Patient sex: F
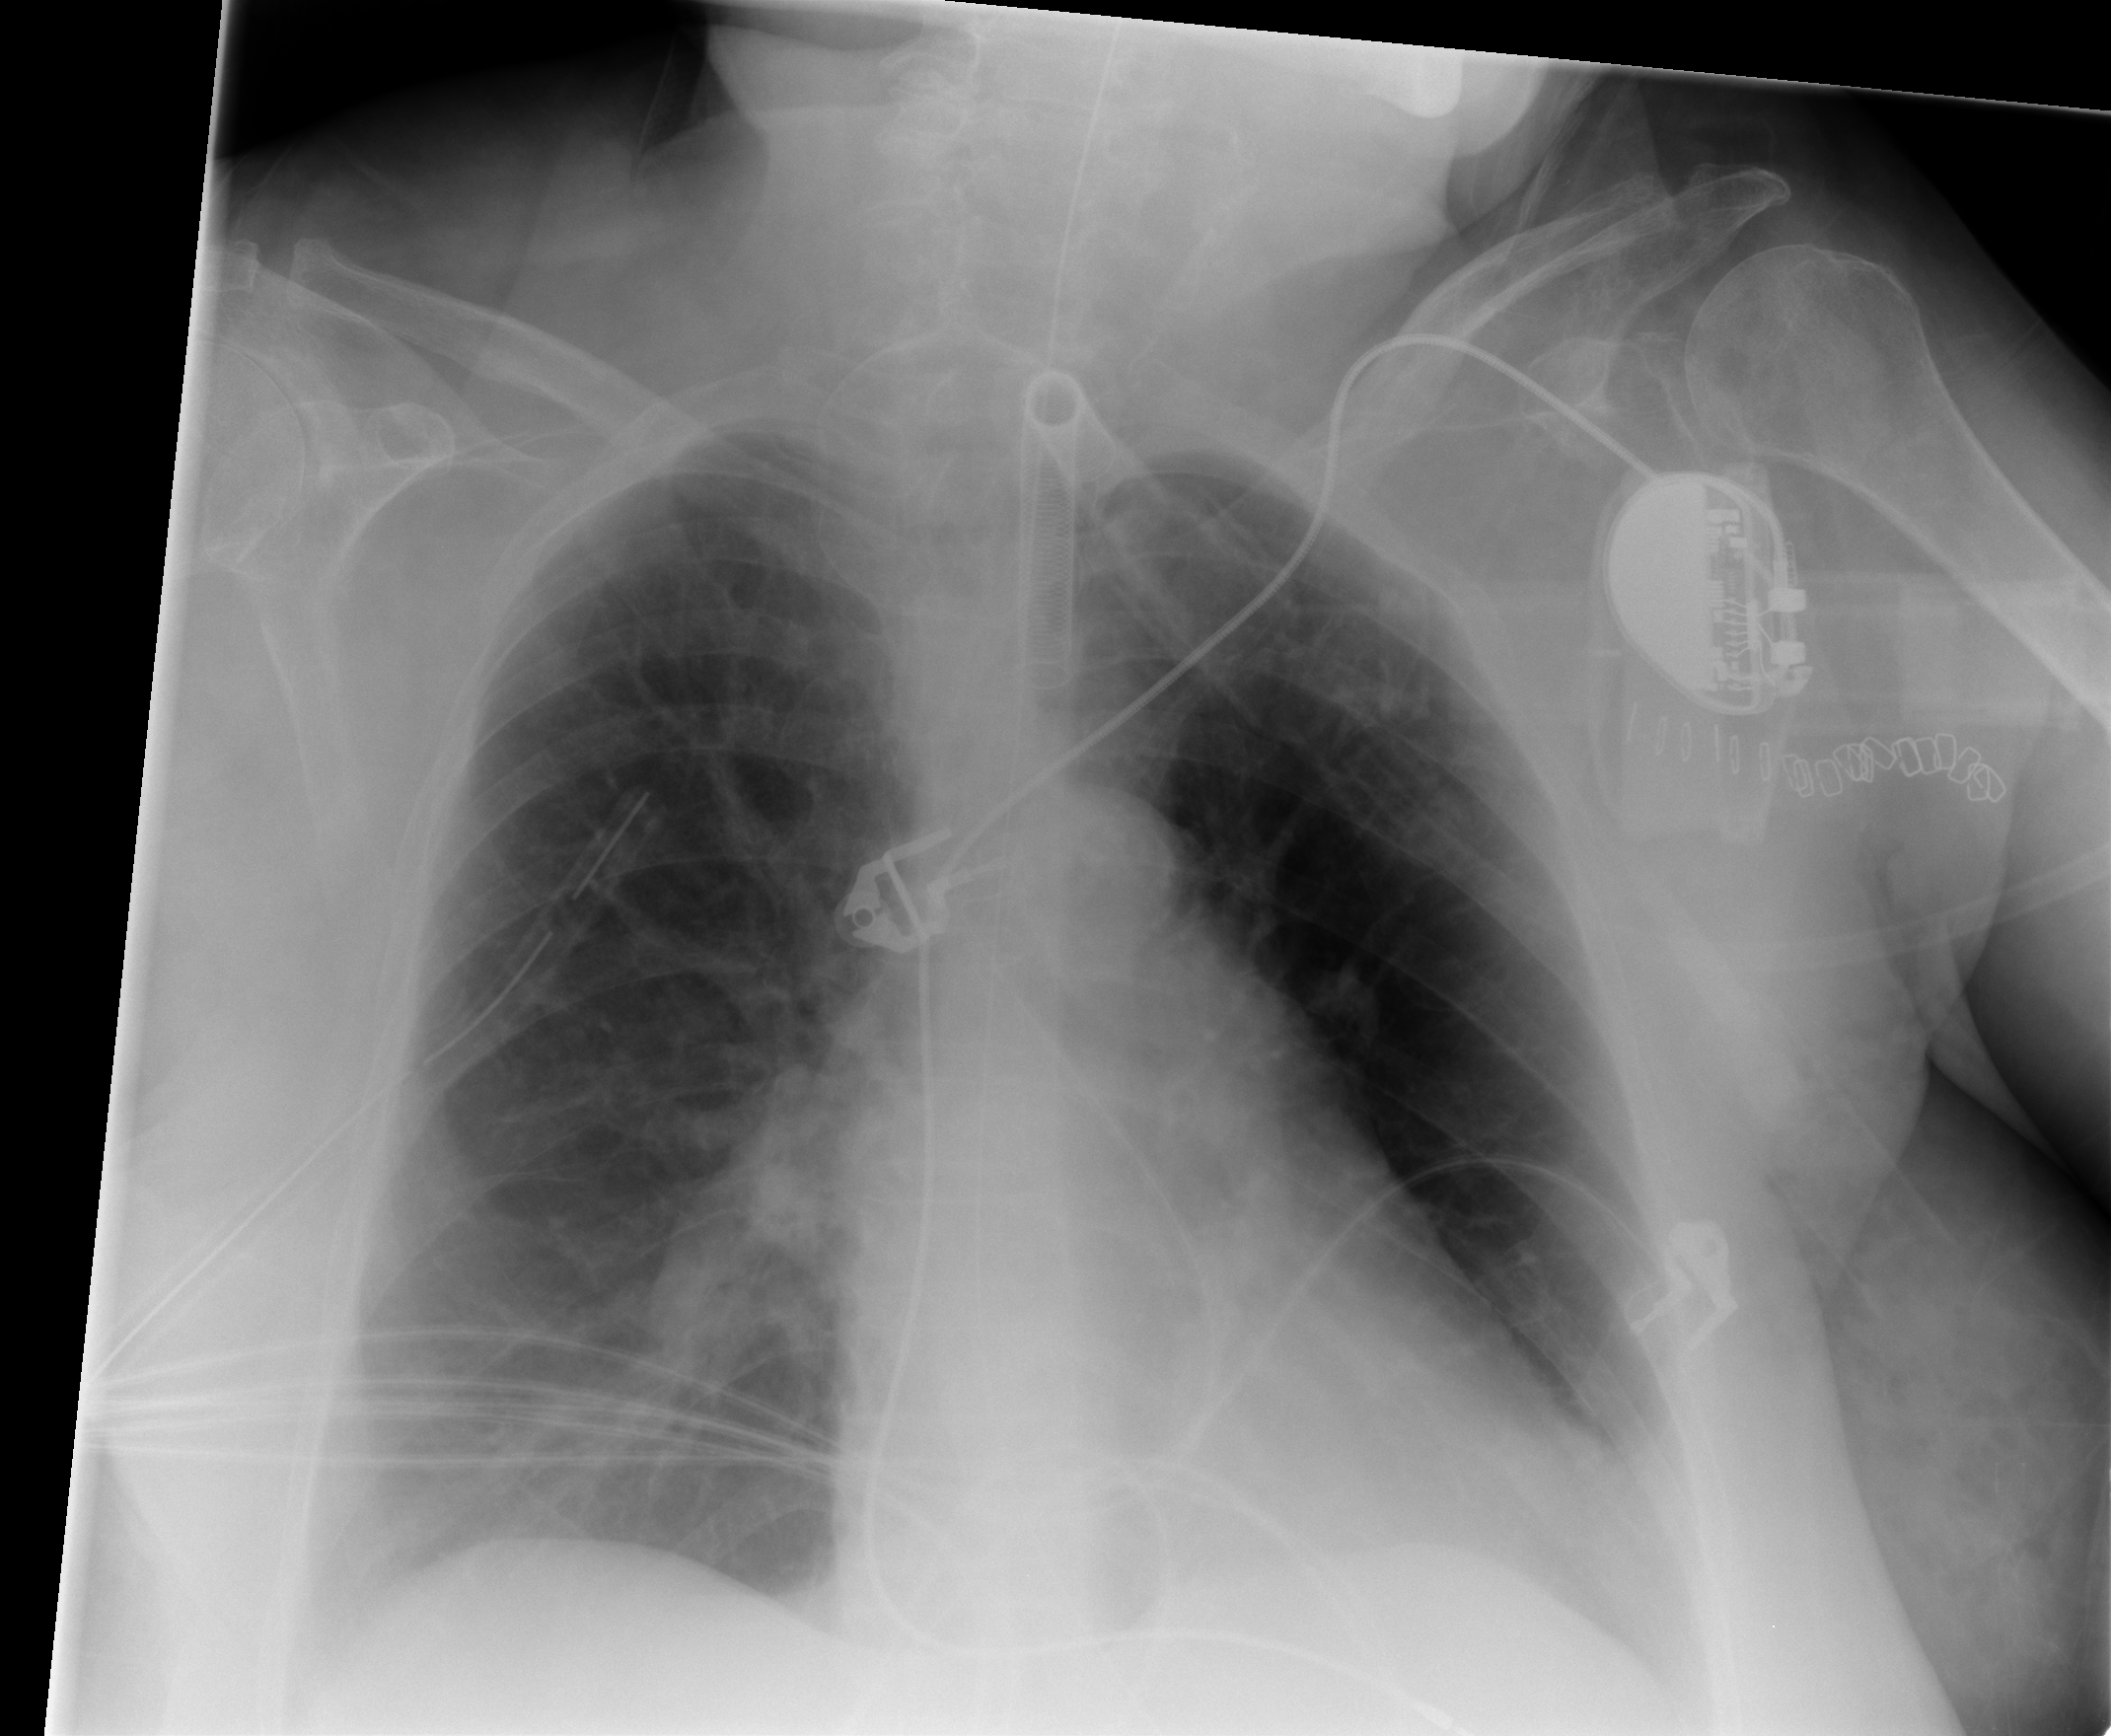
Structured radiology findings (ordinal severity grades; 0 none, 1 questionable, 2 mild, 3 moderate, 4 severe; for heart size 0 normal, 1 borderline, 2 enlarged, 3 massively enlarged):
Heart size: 2
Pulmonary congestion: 2
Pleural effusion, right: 2
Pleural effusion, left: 1
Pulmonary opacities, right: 1
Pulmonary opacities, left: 0
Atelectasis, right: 2
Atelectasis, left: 2